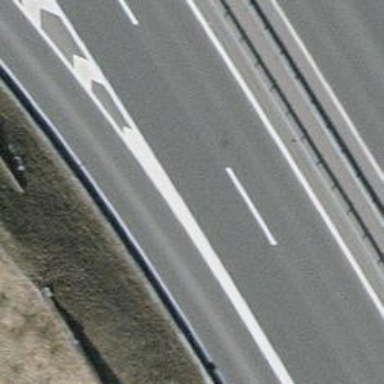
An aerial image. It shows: Asphalt motorway link.